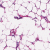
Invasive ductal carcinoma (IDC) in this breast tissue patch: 0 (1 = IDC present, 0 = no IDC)